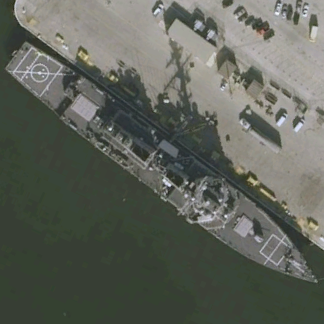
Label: destroyer